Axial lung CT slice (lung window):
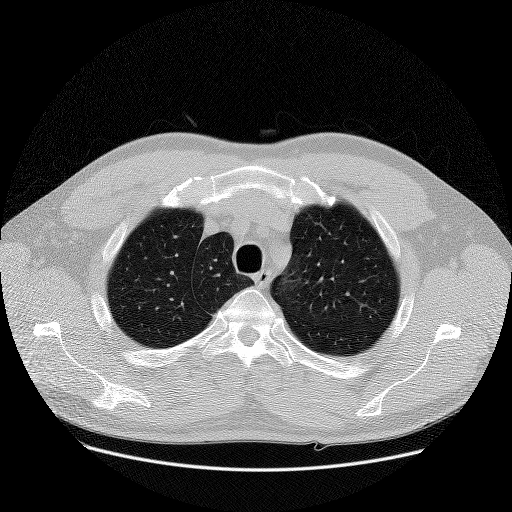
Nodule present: no